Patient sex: F
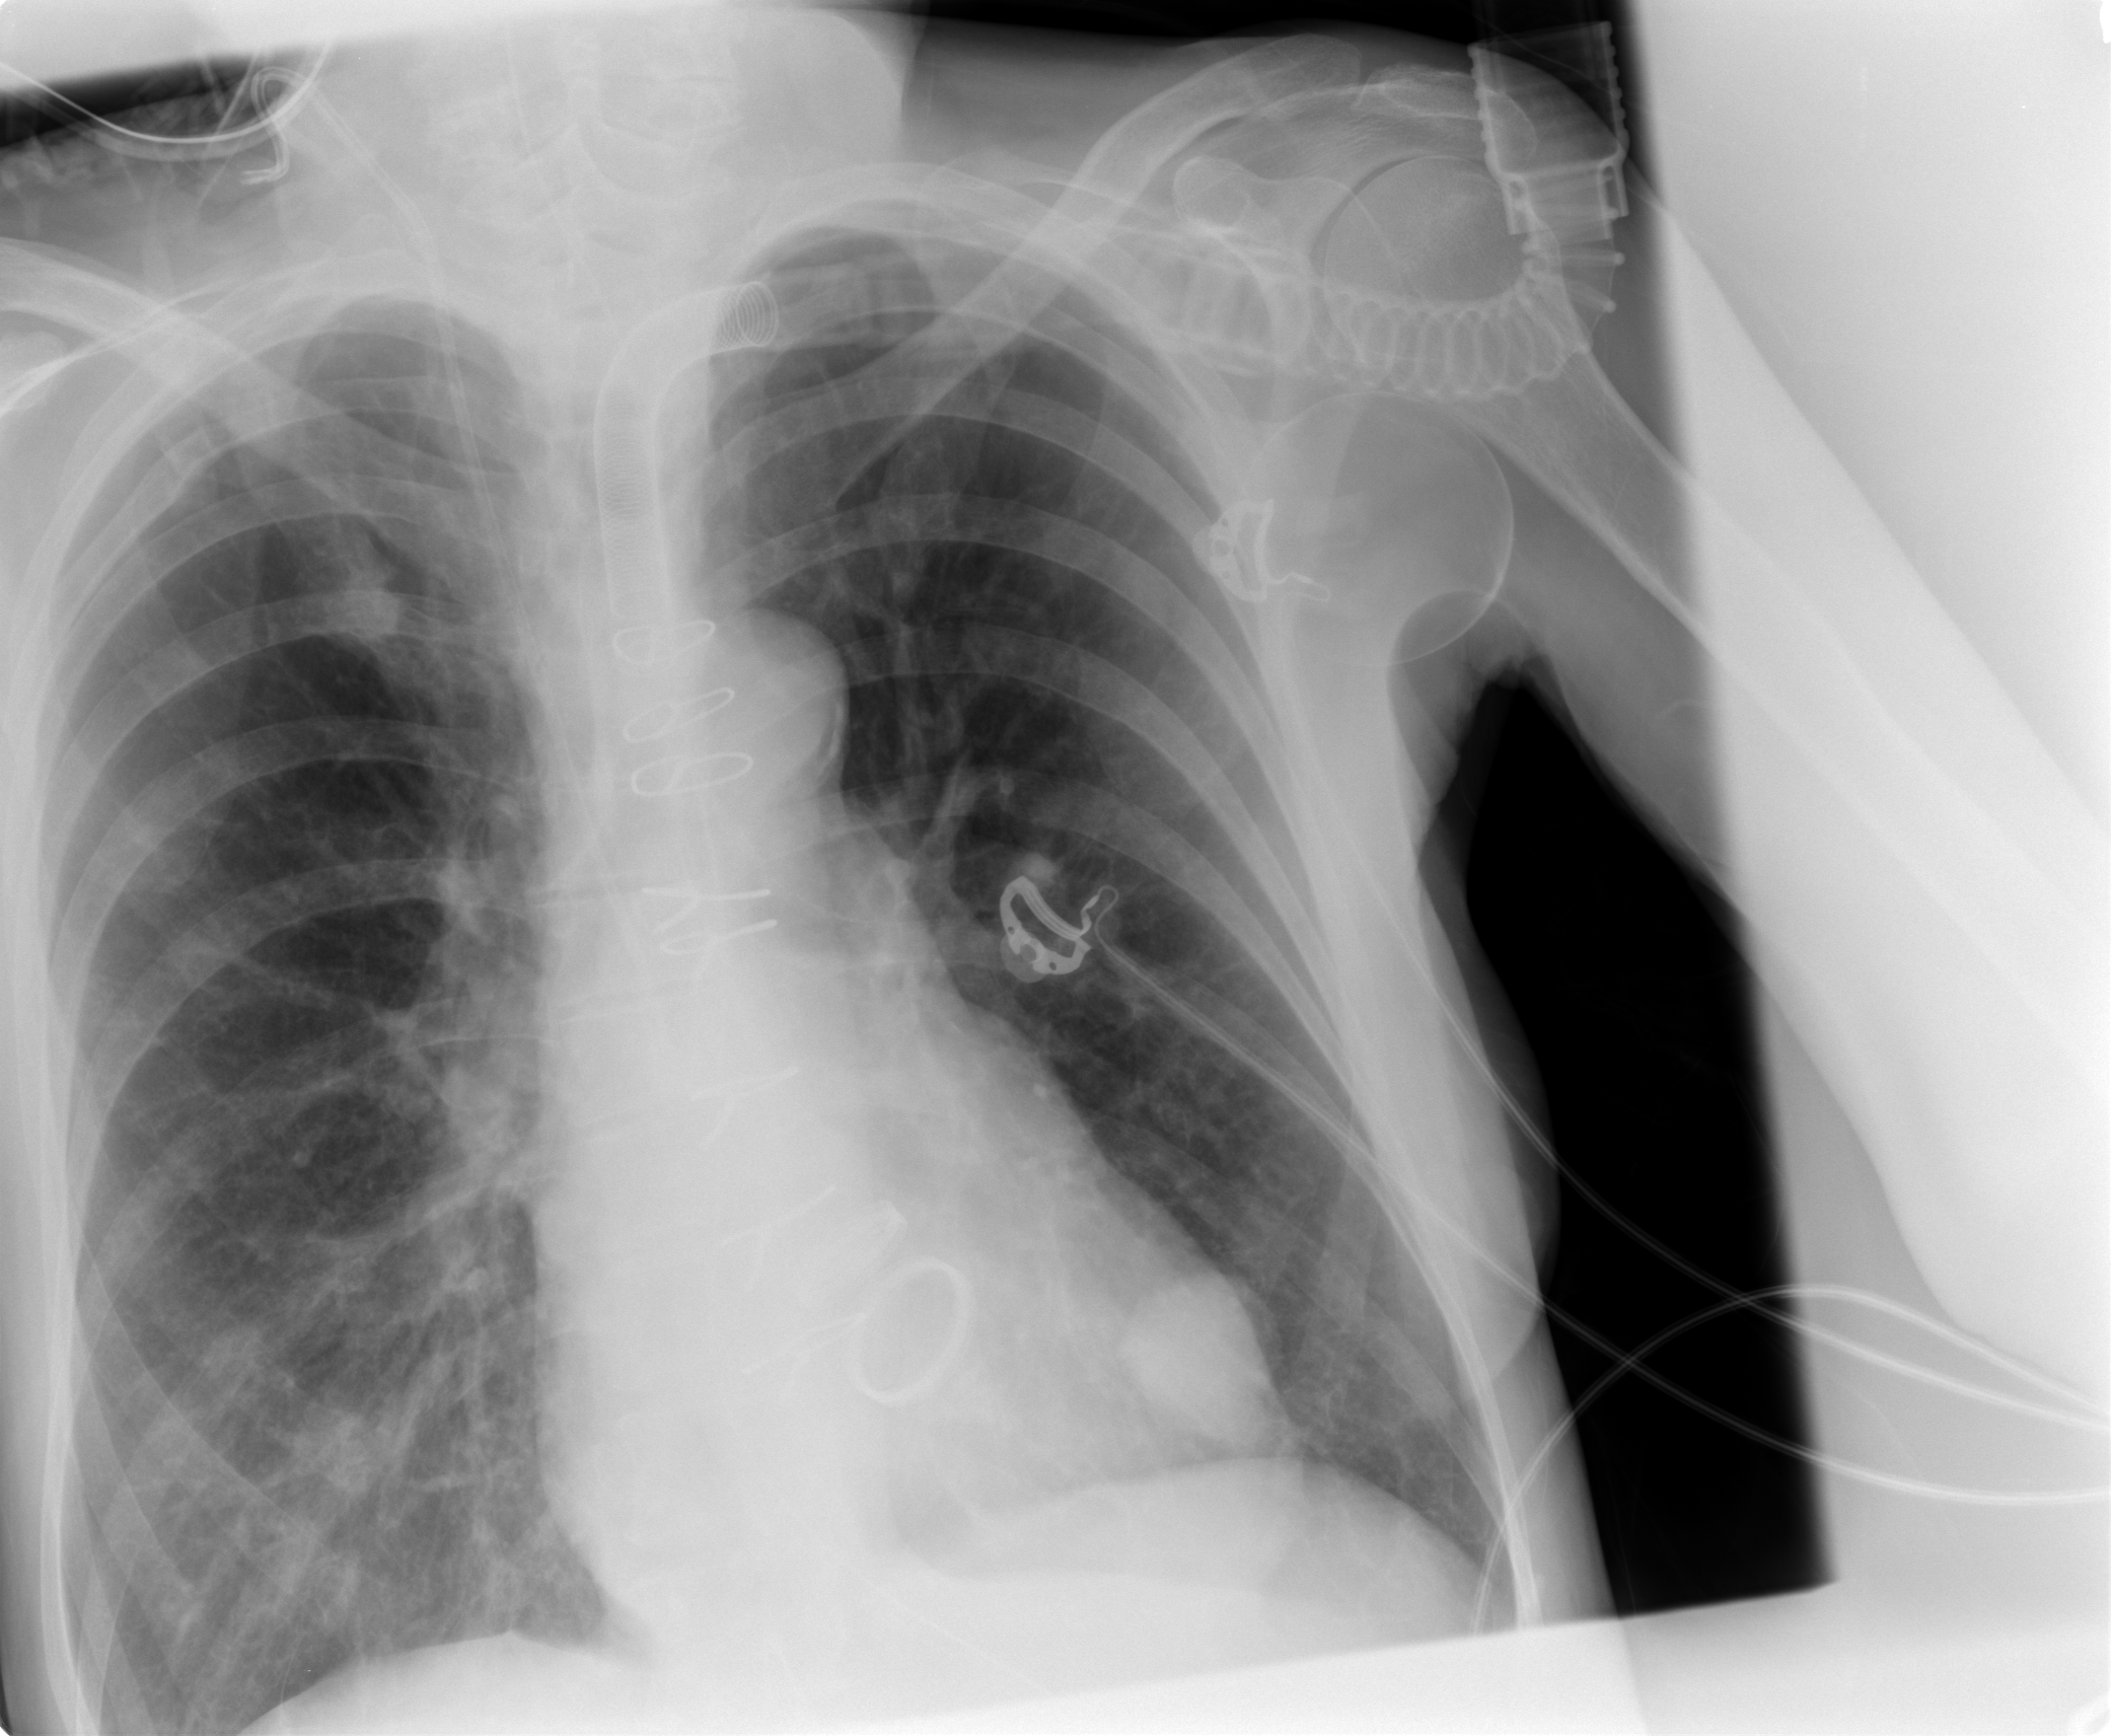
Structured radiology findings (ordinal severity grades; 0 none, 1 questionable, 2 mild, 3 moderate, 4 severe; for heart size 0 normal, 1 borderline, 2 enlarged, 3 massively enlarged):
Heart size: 0
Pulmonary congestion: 1
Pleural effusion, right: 0
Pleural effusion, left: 0
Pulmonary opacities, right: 2
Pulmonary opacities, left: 1
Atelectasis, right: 1
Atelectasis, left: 1